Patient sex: M
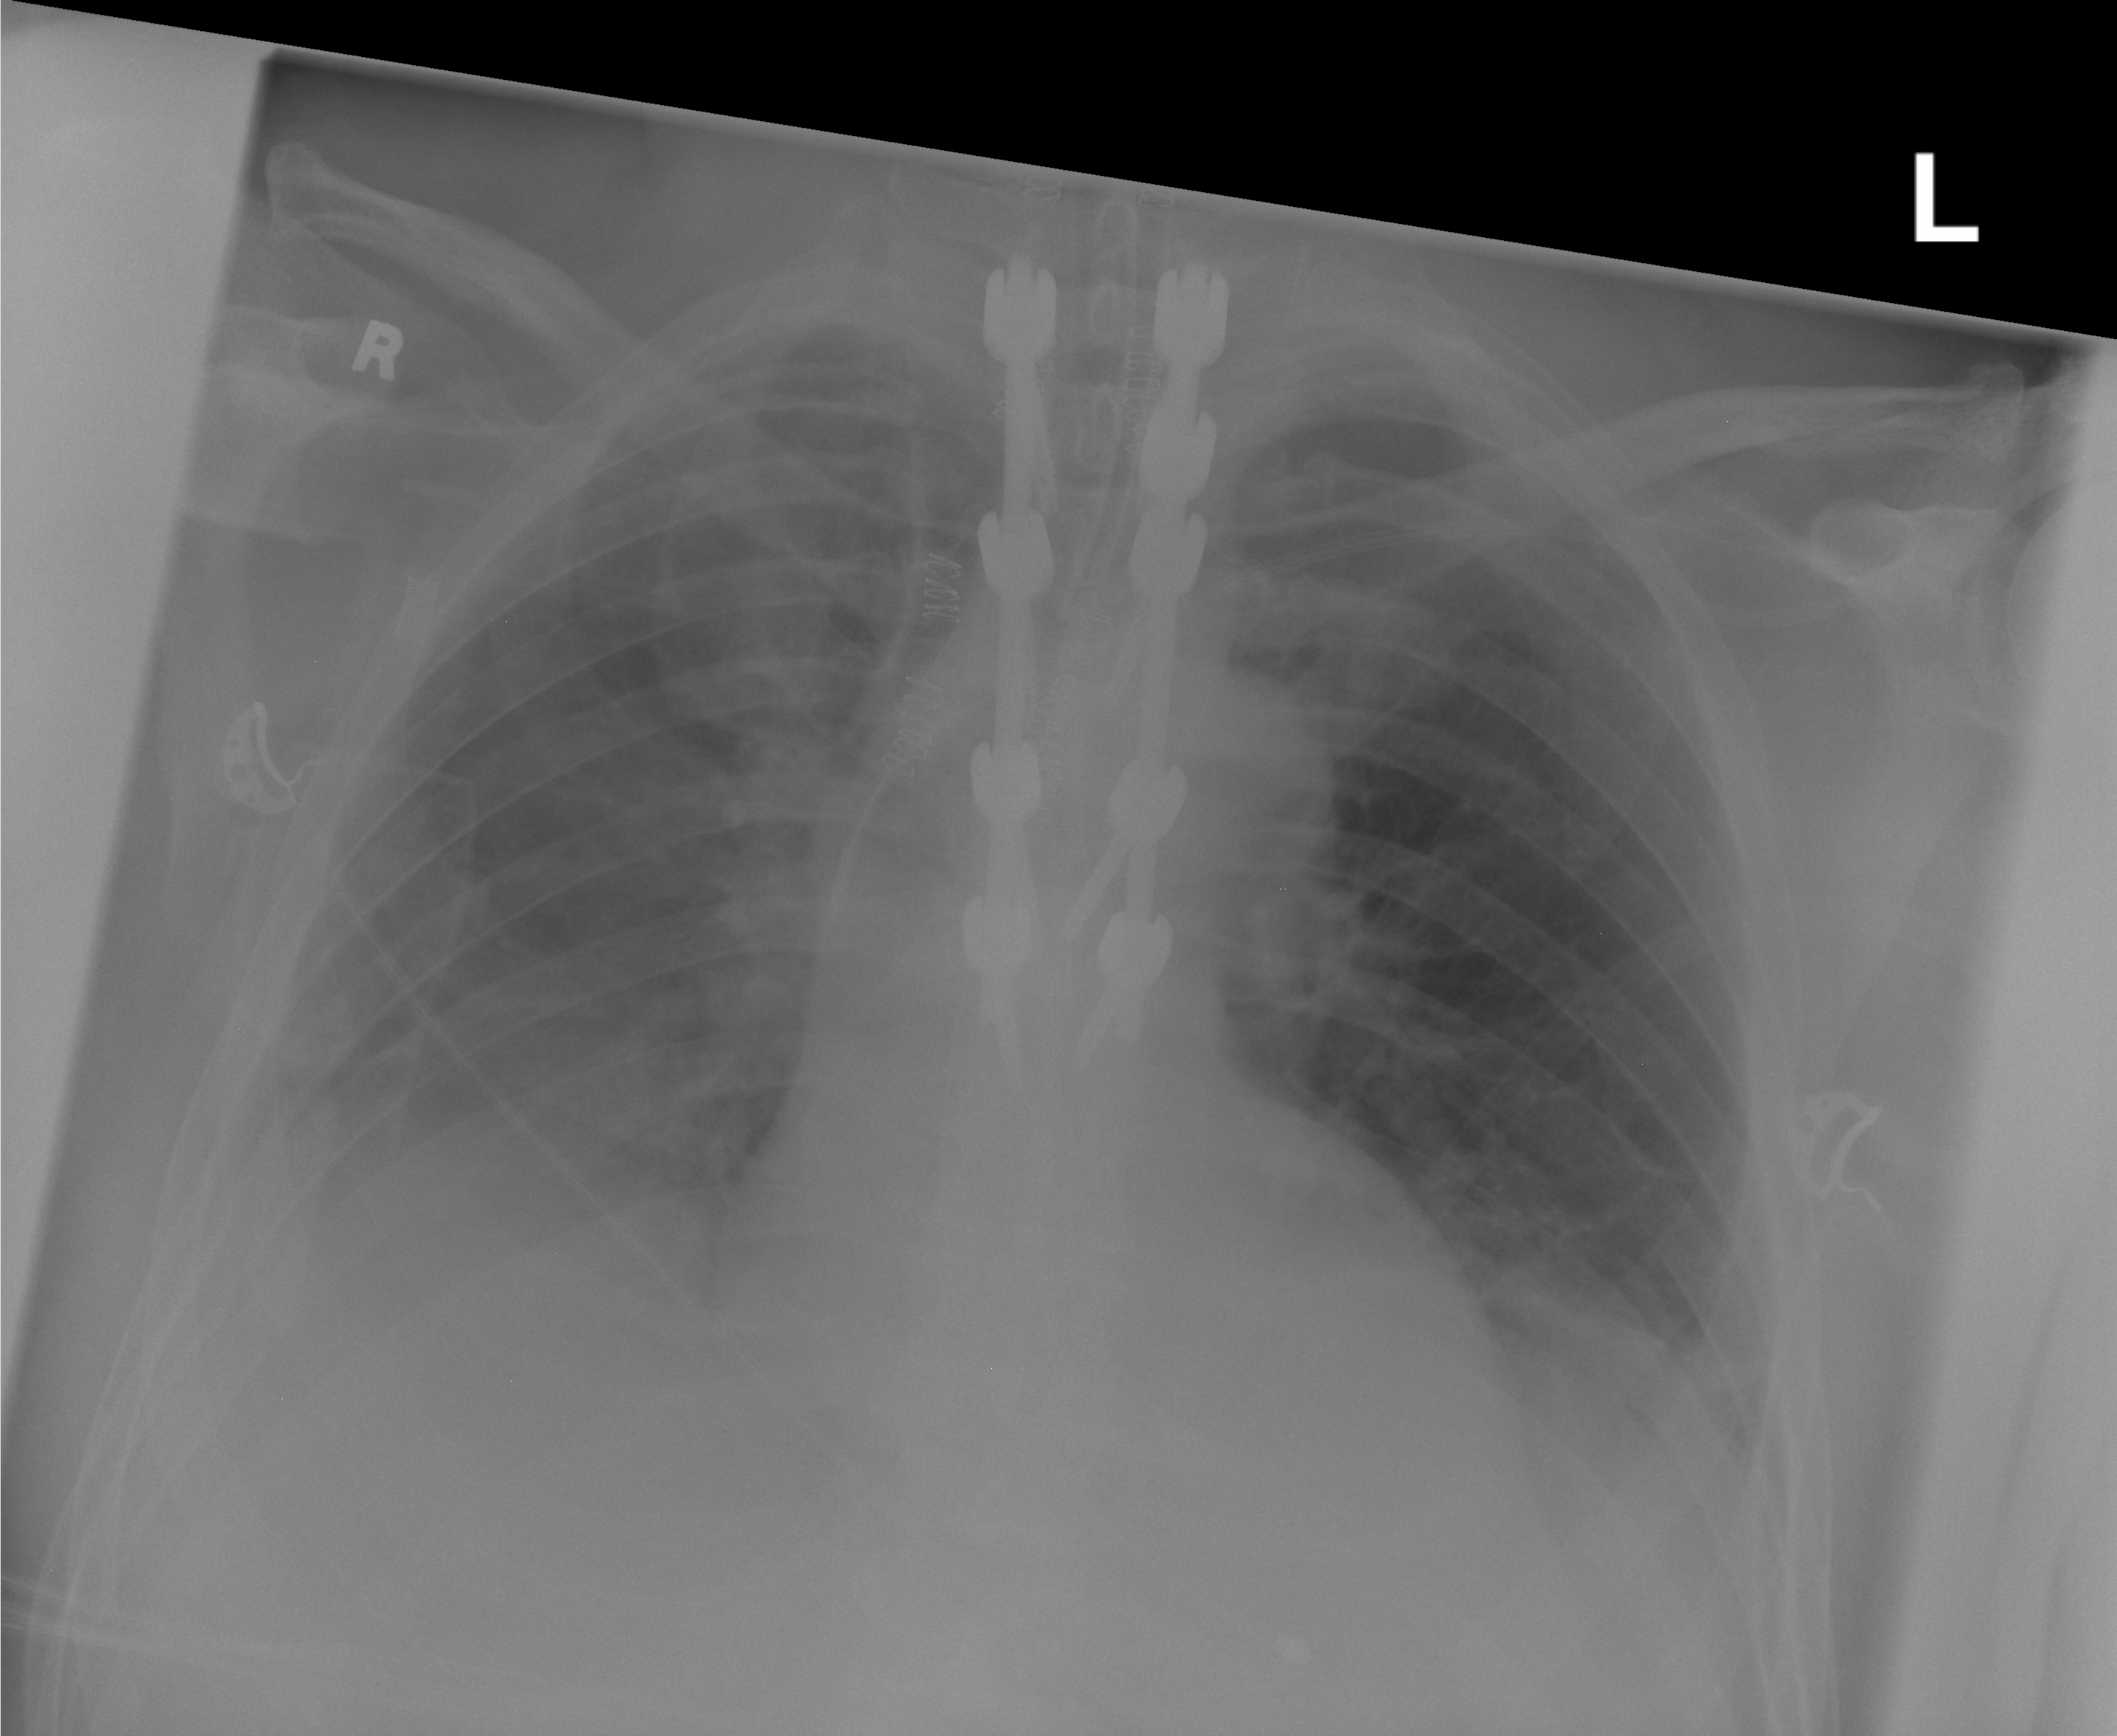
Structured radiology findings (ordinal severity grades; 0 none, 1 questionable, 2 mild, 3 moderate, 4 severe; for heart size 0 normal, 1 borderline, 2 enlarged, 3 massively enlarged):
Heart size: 0
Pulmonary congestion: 0
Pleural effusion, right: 2
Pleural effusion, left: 2
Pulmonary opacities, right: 0
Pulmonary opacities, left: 2
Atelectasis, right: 2
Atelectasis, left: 2